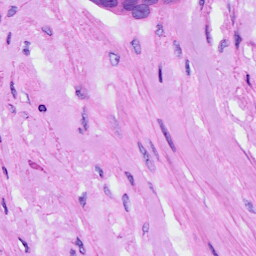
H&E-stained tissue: Ovarian